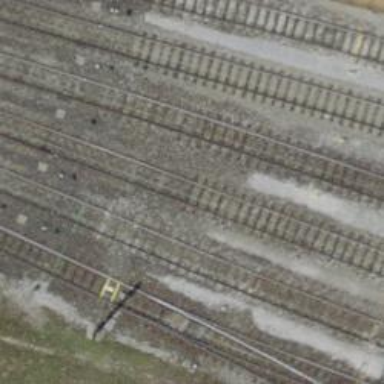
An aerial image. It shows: Railway yard with single rail track. The electrified track has contact line for power supply.